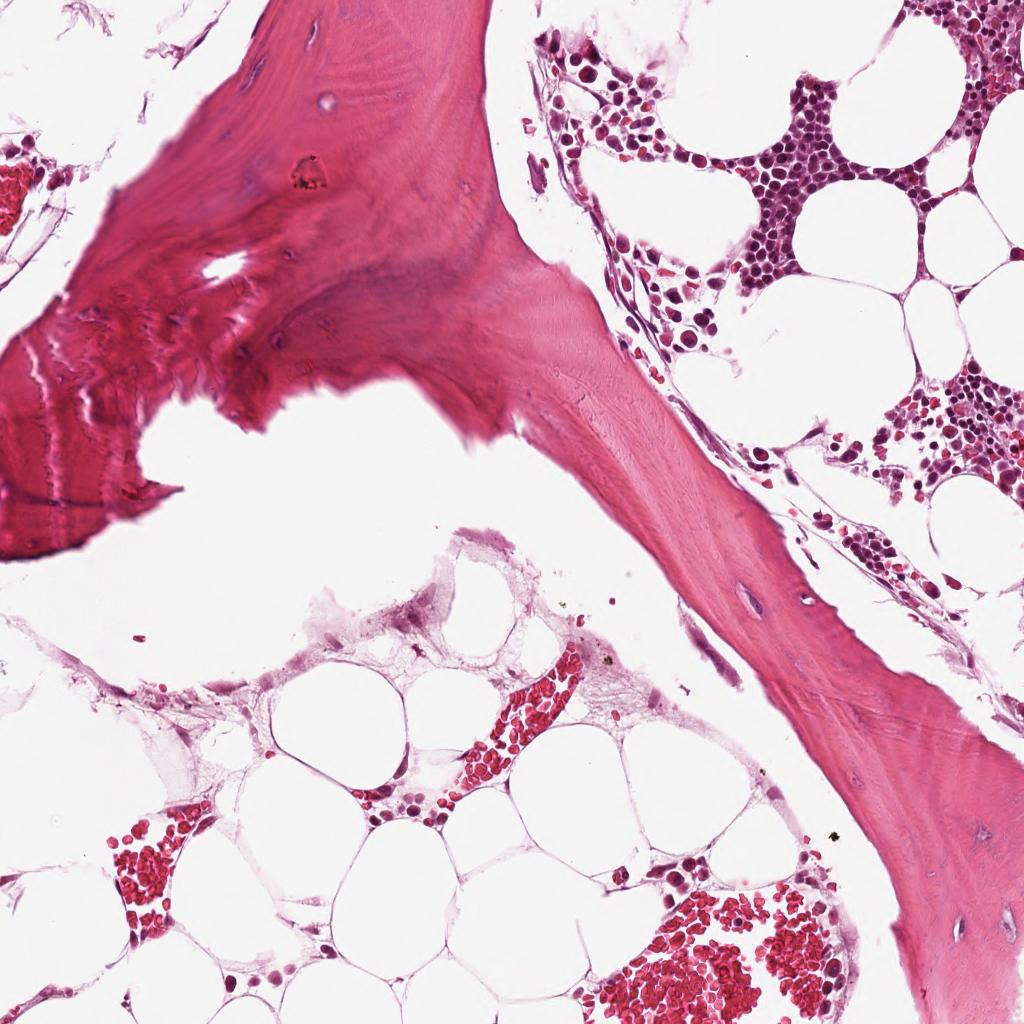
Label: Non-Tumor